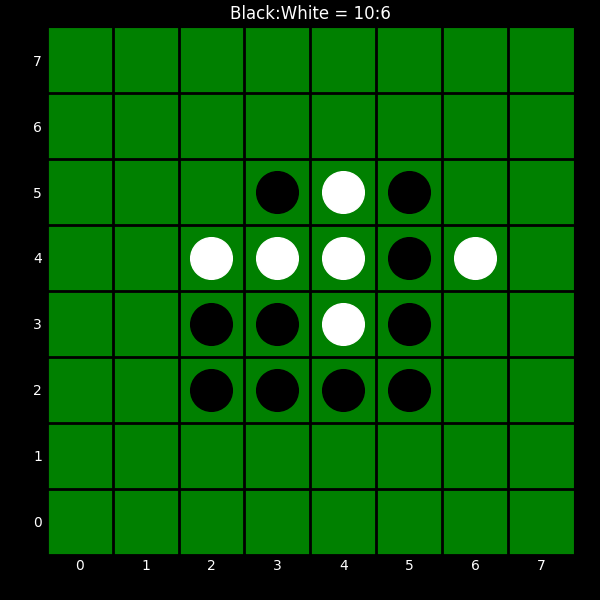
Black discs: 10
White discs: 6